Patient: sex M, age 31
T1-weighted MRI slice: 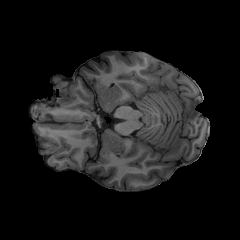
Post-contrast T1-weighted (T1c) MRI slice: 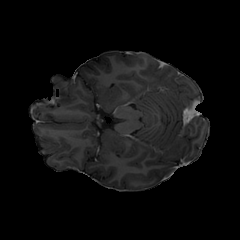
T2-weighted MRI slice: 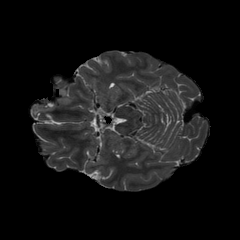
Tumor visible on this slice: yes
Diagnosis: Astrocytoma, IDH-mutant
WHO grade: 2